Field crop: tomato
Growth stage: 1
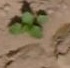
Species: solanum